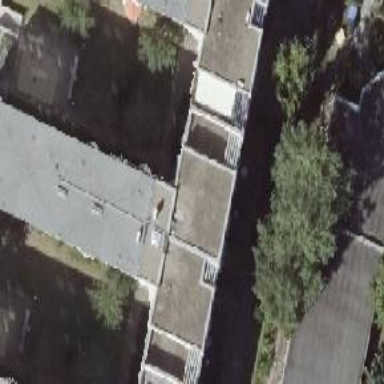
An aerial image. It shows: White building with flat roof made of black tar paper.